Interaction volume radius: 5 \u00c5
Interaction volume height: 20 \u00c5
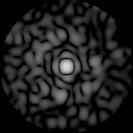
Disorder parameter: 0.8357